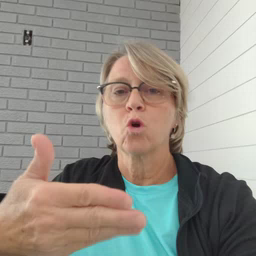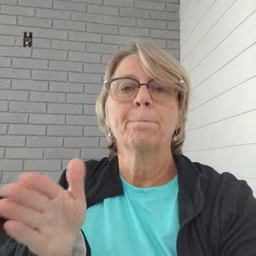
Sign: room